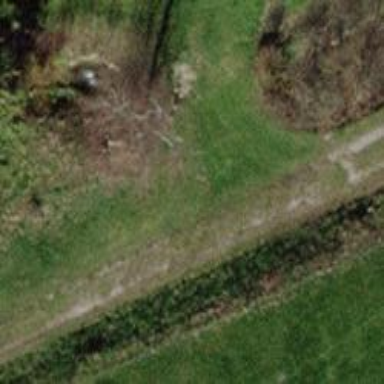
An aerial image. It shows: Grass track road with grade3 tracktype.